Interaction volume radius: 5 \u00c5
Interaction volume height: 30 \u00c5
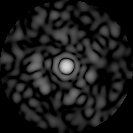
Disorder parameter: 0.8858